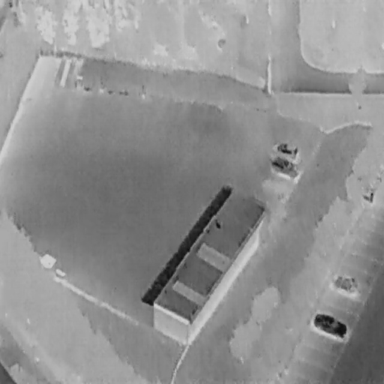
There are three Cars in the infrared image.